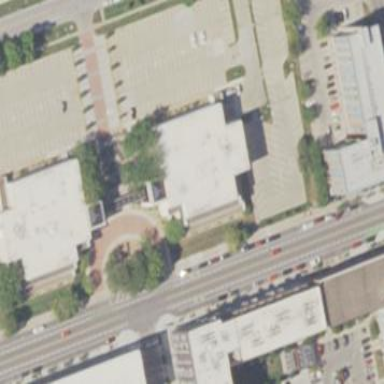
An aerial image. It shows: Office building.